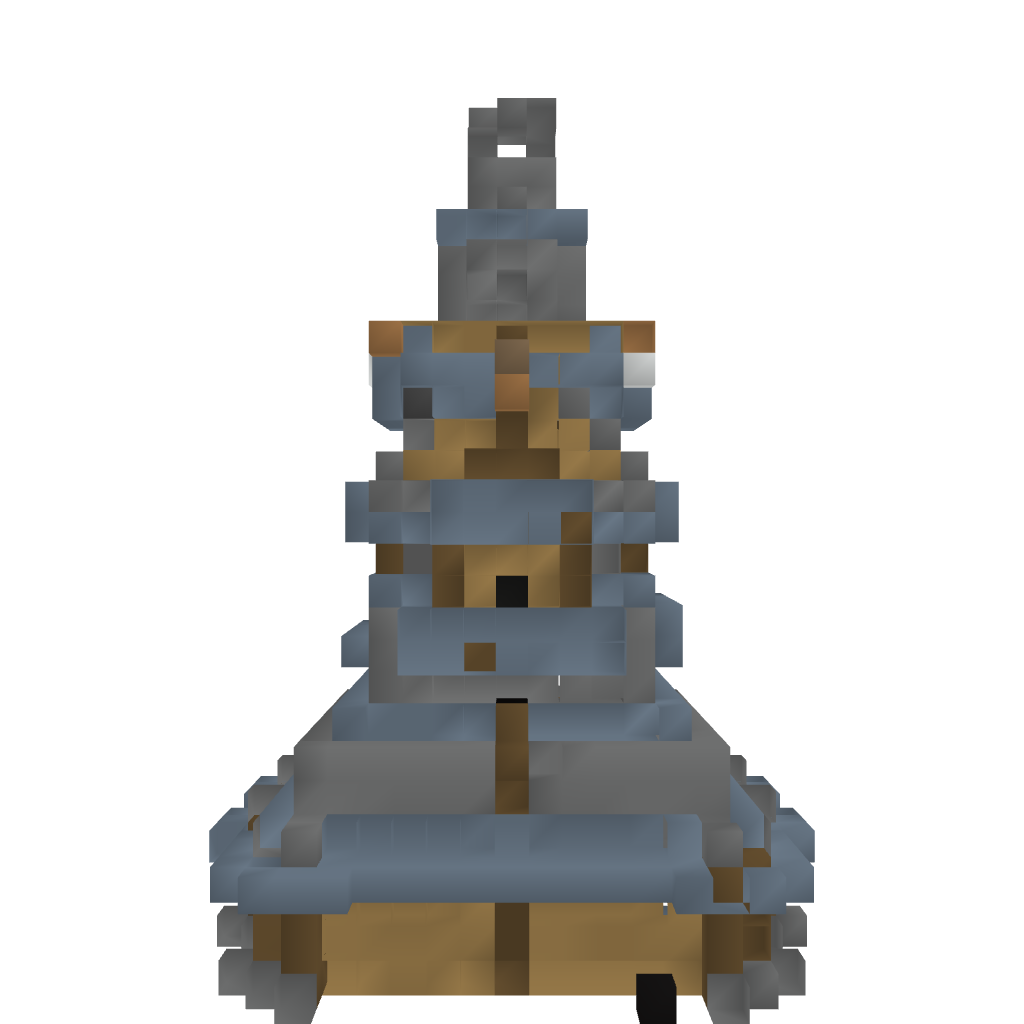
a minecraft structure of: Medieval Small Tower